Interaction volume radius: 10 \u00c5
Interaction volume height: 10 \u00c5
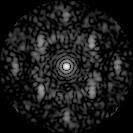
Disorder parameter: 0.5511